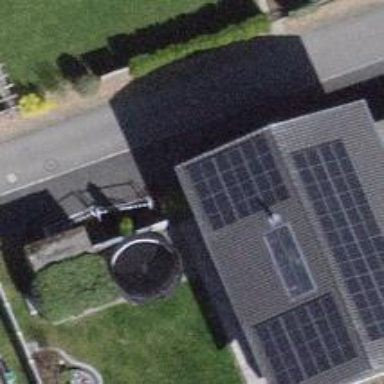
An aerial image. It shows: Solar photovoltaic panel generator.